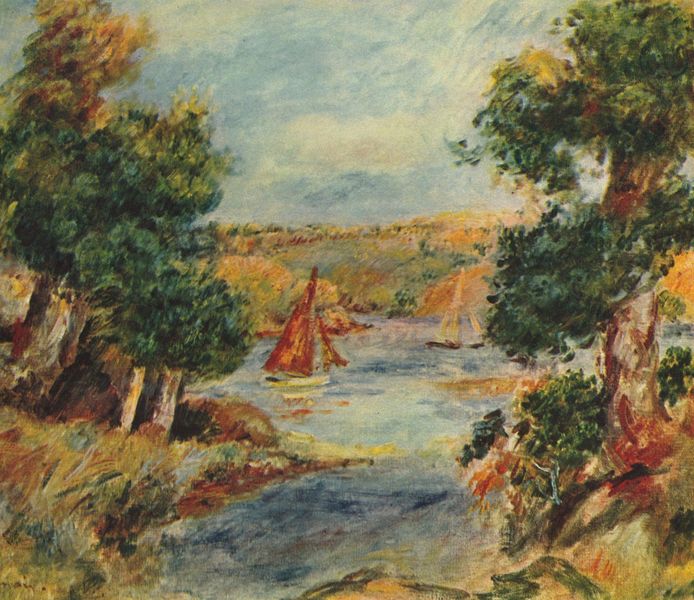
Titel: Segelboote bei Cagnes
Künstler: Pierre Auguste Renoir
Standort: Genève
Institution: (Privatsammlung)
Schlagwörter: baum, blau, blätter, gemälde, himmel, laub, schatten, wasser, weiß, wolken, baumstämme, bäume, cezanne, fluss, gelb, grün, impressionismus, landschaft, ocker, see, teich, ufer, bewegung, braun, bunt, frankreich, hintergrund, licht, orange, vordergrund, ausblick, gras, rot, wiese, wolke, beige, mensch, rahmen, stein, steine, ebene, feld, felder, horizont, hügel, natur, pappeln, schilf, spiegelung, stamm, weite, wind, büsche, gewässer, wiesen, gold, blatt, boot, boote, kahn, weiher, schiff, schiffe, segel, segelboot, segelschiffe, sommer, mast, segelschiff, hitze, dunkelgrün, dunst, klein, wolkenlos, idylle, masten, böschung, mündung, stämme, symmetrie, baumkronen, bucht, segelboote, unscharf, weiden, heiss, himmeö, gross, verwischt, struktur, laubbäume, seurat, signac, segelbot, stumpf, seelandschaft, vertikalen, fauvismus, seutrat, horizontalen, flirrend, pleine air, wolkwn, pastell?, shciffe, unboot